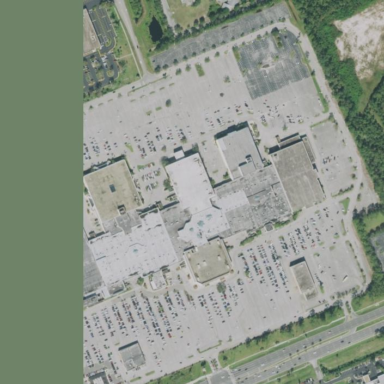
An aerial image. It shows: Parking area next to retail zone.